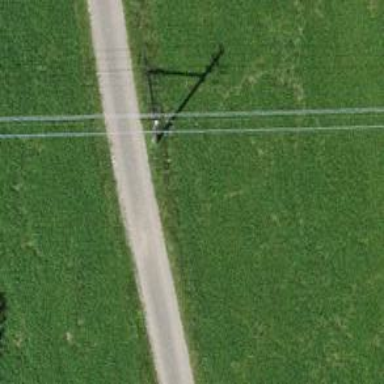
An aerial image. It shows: Utility pole as the man-made structure.